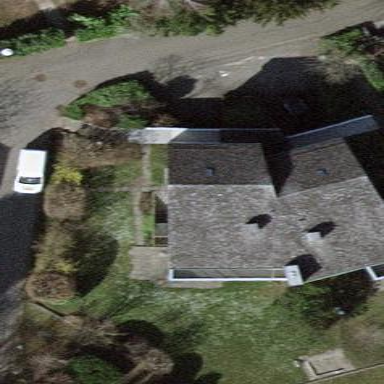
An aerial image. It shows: Terrace building.